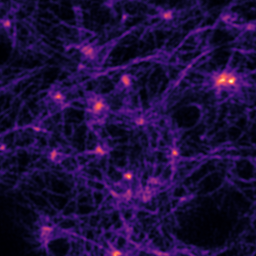
Label: Super-resolution F-actin image